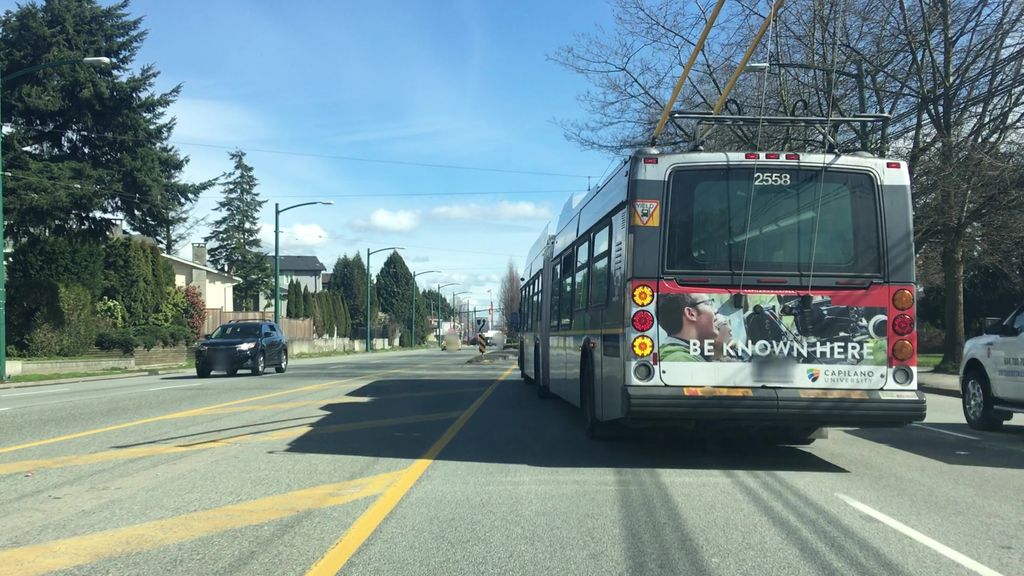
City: vancouver